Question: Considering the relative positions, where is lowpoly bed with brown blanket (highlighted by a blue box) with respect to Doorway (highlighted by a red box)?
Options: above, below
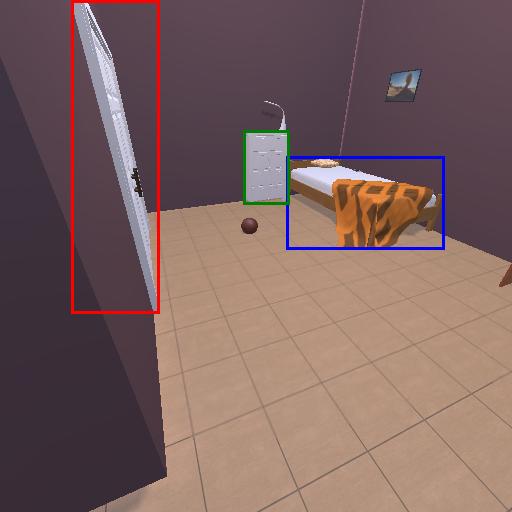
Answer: above